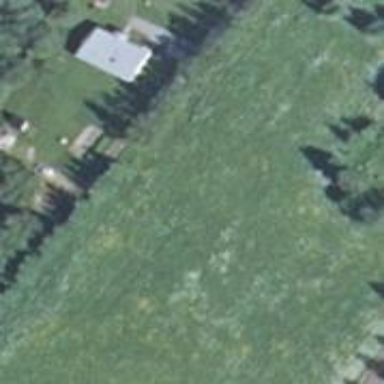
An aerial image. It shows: Beautiful meadow.